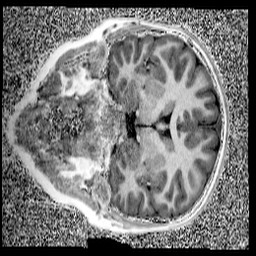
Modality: UNIT1
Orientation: coronal
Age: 9
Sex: female
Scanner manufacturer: siemens
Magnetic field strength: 3 T
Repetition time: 4 s
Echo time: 0.00299 s